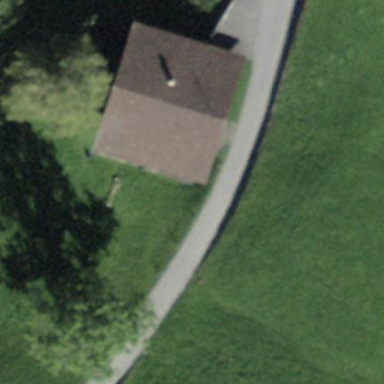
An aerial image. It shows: Farm building.